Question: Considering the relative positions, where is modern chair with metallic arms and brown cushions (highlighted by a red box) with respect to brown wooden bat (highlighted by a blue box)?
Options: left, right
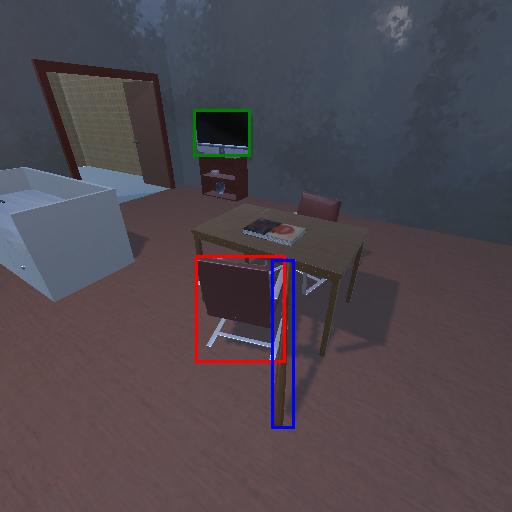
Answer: left